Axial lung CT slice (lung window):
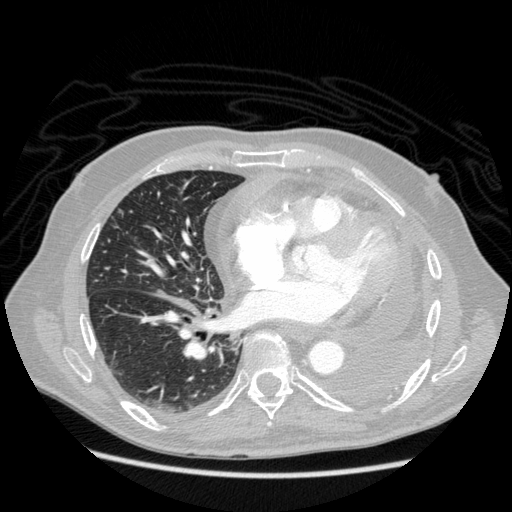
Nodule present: no